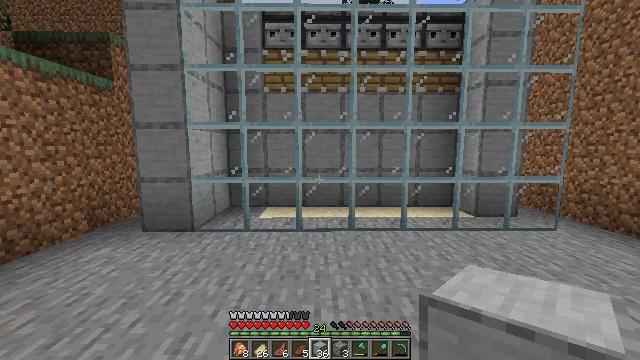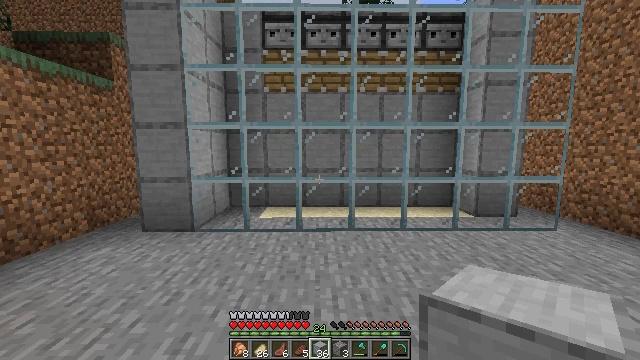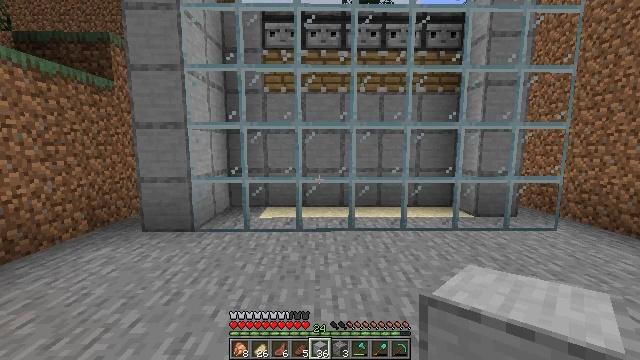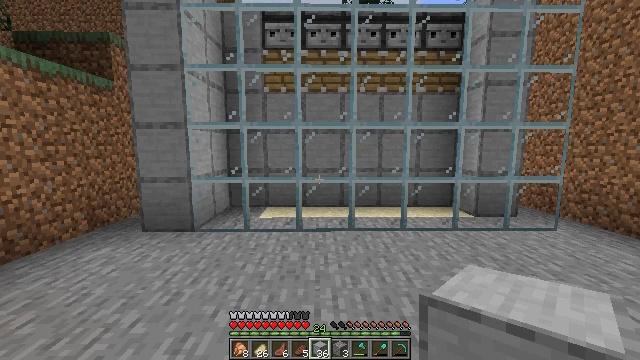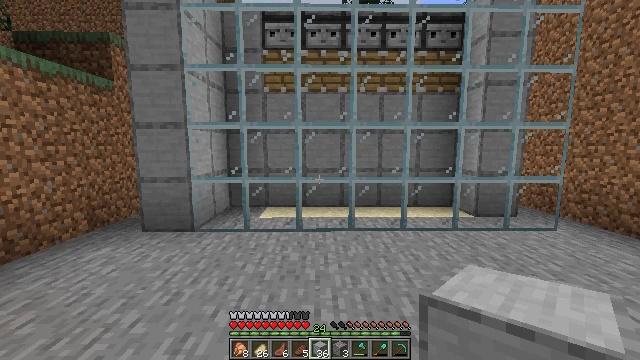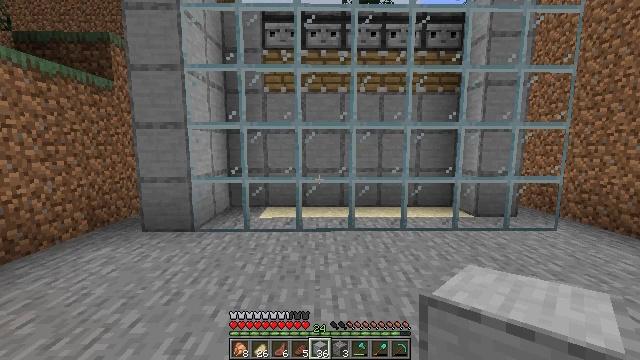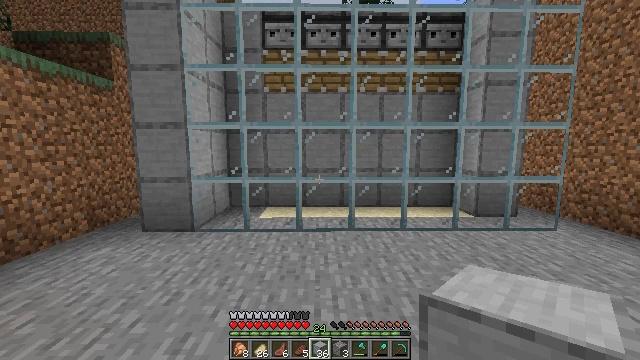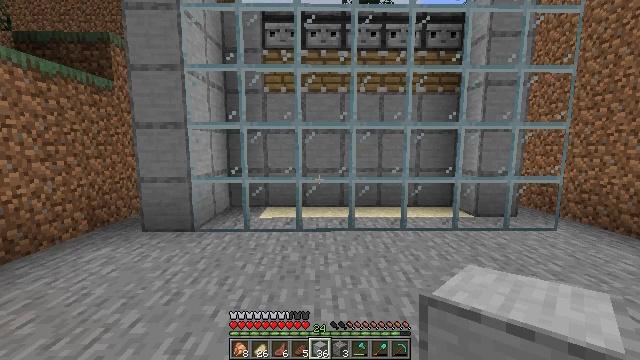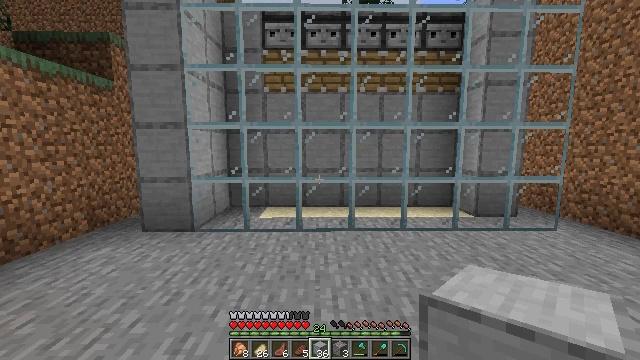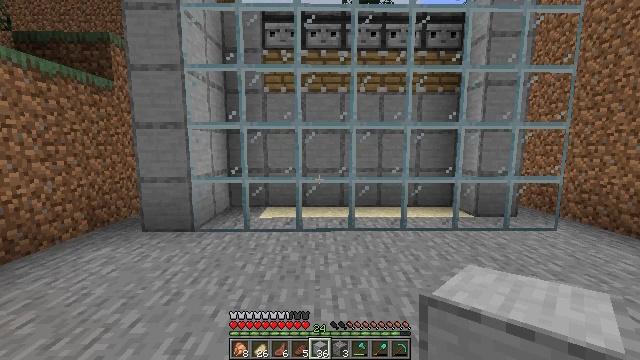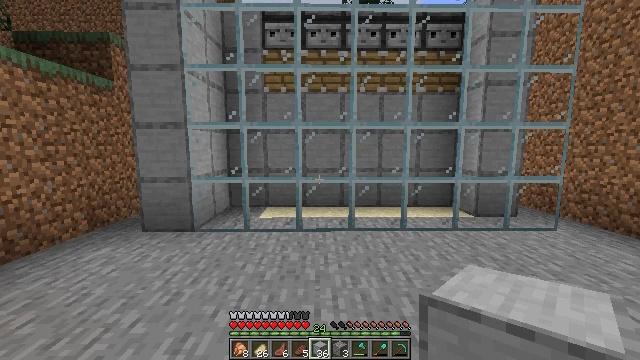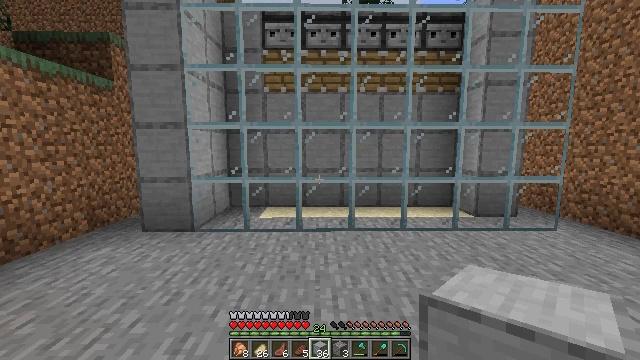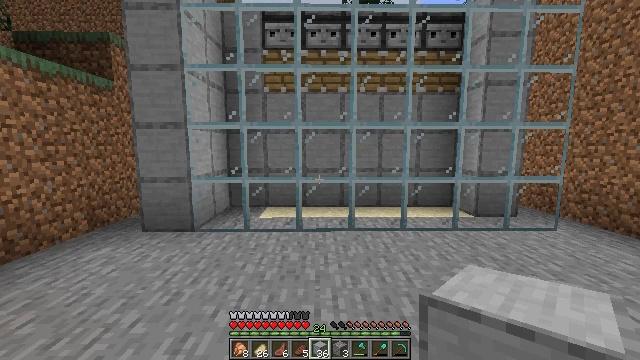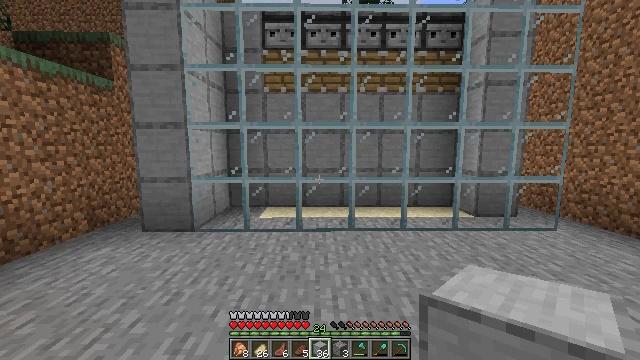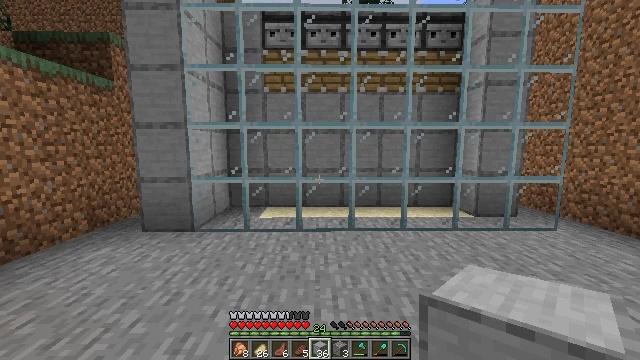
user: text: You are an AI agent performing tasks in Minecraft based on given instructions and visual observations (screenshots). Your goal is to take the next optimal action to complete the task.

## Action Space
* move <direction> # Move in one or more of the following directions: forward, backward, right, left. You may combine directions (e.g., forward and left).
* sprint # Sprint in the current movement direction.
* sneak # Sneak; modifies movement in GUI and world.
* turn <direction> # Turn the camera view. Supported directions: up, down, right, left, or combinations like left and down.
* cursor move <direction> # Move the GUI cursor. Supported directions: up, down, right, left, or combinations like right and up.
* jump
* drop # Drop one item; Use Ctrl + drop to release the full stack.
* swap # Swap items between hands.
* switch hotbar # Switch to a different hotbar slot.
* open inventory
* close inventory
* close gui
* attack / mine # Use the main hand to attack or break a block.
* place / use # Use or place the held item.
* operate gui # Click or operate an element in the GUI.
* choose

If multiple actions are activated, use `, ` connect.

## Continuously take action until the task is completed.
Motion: motion action
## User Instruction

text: Get smooth stone for building.
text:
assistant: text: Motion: no_op
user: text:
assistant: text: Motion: no_op
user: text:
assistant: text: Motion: no_op
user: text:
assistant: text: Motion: no_op
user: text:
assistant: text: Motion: no_op
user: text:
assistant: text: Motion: no_op
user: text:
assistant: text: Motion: no_op
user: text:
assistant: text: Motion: no_op
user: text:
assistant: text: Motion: no_op
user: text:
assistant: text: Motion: no_op
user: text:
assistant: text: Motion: no_op
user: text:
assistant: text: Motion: no_op
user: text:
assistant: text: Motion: no_op
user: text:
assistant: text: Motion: no_op
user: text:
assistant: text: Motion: no_op
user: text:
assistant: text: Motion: no_op
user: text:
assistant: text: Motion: no_op
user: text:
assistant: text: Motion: no_op
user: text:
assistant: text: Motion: no_op
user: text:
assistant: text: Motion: no_op
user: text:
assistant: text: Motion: no_op
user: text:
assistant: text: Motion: no_op
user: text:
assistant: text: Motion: no_op
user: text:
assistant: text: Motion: no_op
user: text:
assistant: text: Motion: no_op
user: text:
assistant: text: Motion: no_op
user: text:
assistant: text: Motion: no_op
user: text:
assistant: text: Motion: no_op
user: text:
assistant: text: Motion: no_op
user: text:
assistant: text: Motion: no_op